Question: I am trying to find all tasks in my database that do not have the completed status, but I get a "Could not find property with name or id: status" error.
my notion db

'''
(async () => {
const databaseId = 'a secret';
const response = await notion.databases.query({
database_id: databaseId,
filter: {
property: 'status',
status: {
does_not_equal: 'Completed'
}
}
});
console.log(response);
})();
'''
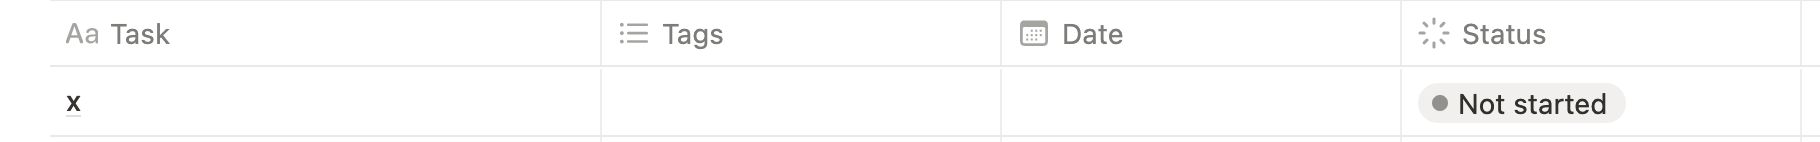
Answer: You should change 'property:'status'' to 'property:'Status''
'''
(async () => {
const databaseId = 'a secret';
const response = await notion.databases.query({
database_id: databaseId,
filter: {
property: 'Status',
status: {
does_not_equal: 'Completed'
}
}
});
console.log(response);
})();
'''